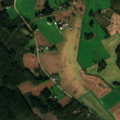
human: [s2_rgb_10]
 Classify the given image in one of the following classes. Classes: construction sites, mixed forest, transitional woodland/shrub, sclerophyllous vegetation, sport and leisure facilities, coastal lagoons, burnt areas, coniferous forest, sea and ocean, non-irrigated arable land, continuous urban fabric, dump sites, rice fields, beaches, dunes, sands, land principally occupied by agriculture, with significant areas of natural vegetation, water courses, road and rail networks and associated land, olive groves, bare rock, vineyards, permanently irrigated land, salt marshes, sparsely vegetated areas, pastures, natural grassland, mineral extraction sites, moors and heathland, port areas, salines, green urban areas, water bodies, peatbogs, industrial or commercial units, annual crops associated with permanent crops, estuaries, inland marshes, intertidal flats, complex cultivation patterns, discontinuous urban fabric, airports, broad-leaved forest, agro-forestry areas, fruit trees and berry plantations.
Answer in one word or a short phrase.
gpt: non-irrigated arable land, land principally occupied by agriculture, with significant areas of natural vegetation, coniferous forest